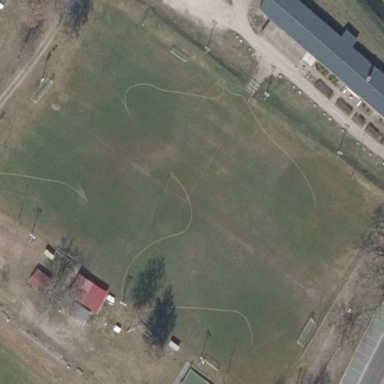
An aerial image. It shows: Soccer pitch for leisureland activities.